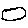
Label: cloud